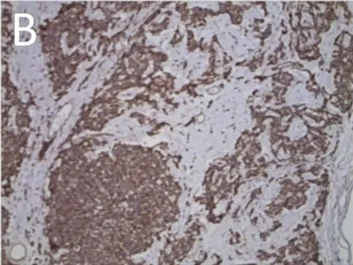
(B) Positive immunohistochemistry staining for CD34.
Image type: pathology (immunostaining)